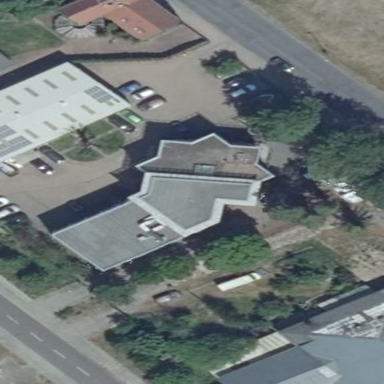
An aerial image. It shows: Office building with flat roof.